Interaction volume radius: 5 \u00c5
Interaction volume height: 30 \u00c5
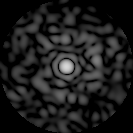
Disorder parameter: 0.8112